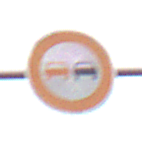
Verkehrszeichen: Ueberholverbot
Umgebung: Outdoor, RoadRail
Tageszeit: Midday
Wetter: Overcast
Licht: Natural
Jahreszeit: NotSpecified
Kontrast: LowContrast